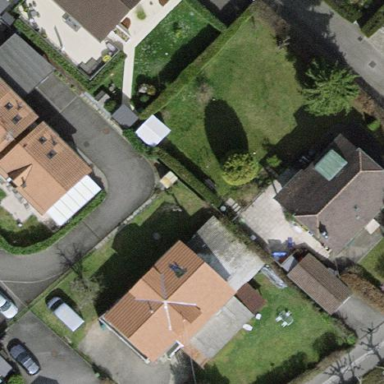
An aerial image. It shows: Garden enclosed by fence.